Interaction volume radius: 5 \u00c5
Interaction volume height: 25 \u00c5
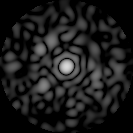
Disorder parameter: 0.7783